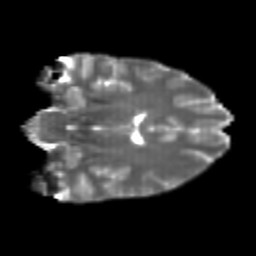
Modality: T2w
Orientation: coronal
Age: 26
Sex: female
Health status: healthy
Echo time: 0.074 s